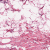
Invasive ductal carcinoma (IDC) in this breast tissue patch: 0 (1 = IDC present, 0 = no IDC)